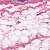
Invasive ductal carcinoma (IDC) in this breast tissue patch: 0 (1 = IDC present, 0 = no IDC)